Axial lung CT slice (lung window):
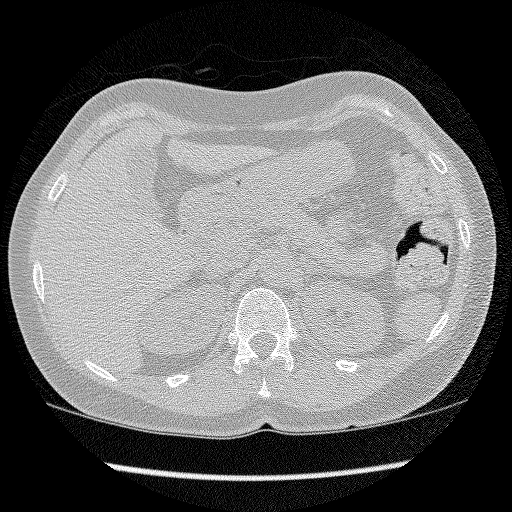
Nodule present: no